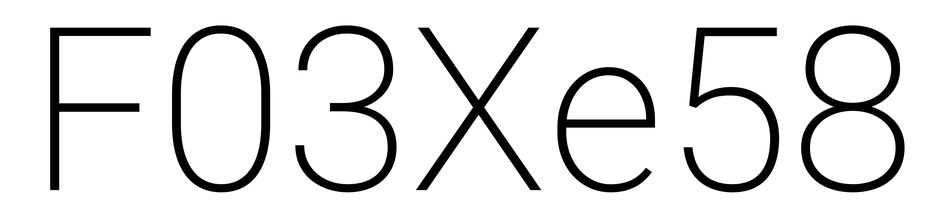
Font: Roboto_ExtraLight